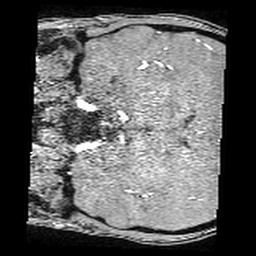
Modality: angio
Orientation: coronal
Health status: ill
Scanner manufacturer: philips
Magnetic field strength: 3 T
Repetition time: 0.018 s
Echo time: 0.003454 s